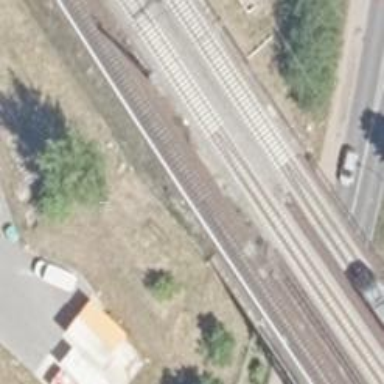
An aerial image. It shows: Light rail electrified railway.